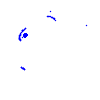
Particle: pion